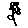
Label: flower